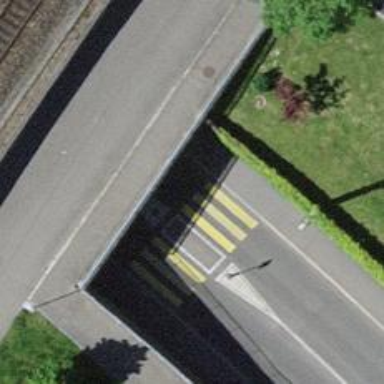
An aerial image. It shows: Secondary road passing through tunnel.